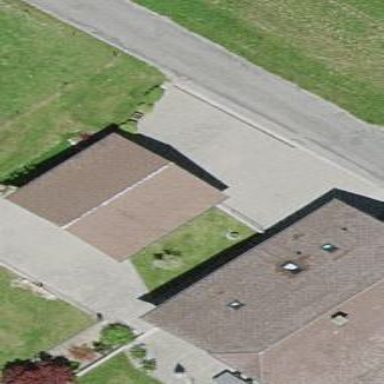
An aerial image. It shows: Garage.